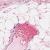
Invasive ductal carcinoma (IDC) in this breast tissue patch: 0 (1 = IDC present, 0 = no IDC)